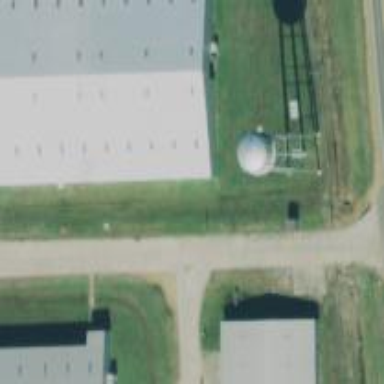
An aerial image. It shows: Warehouse building.